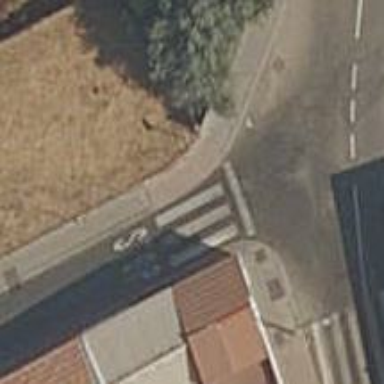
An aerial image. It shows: Marked road crossing.